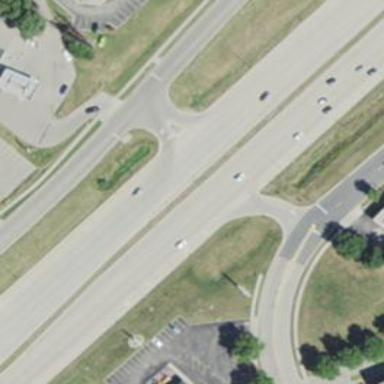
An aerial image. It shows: Trunk link highway.